Interaction volume radius: 5 \u00c5
Interaction volume height: 15 \u00c5
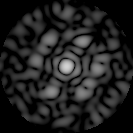
Disorder parameter: 0.7525